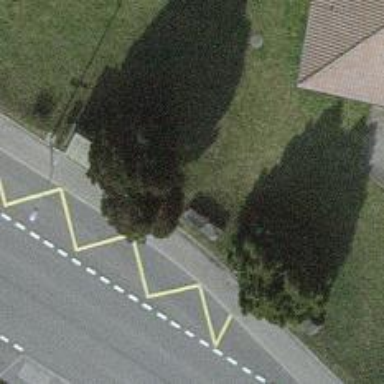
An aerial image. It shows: Bus stop along the road.